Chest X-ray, PA view. Patient: 51 years old, sex F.
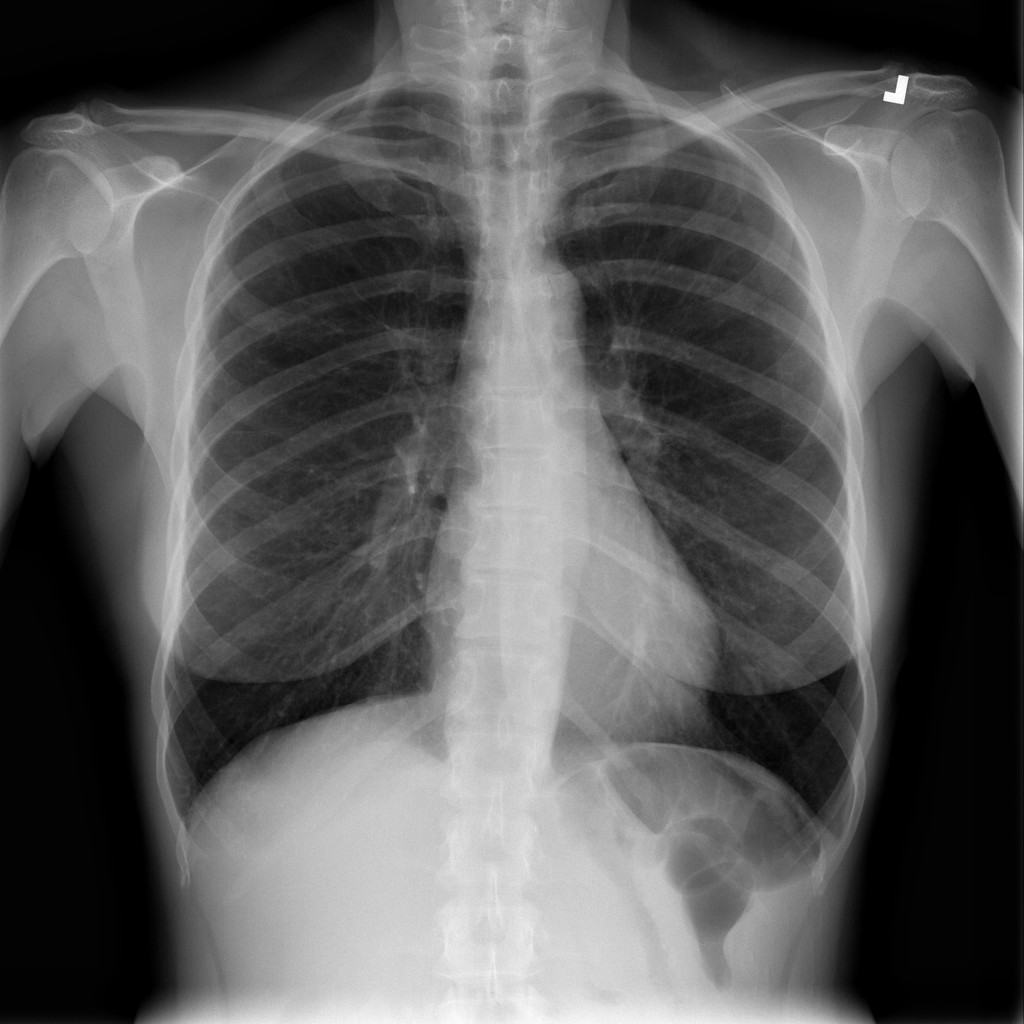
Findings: Pneumothorax